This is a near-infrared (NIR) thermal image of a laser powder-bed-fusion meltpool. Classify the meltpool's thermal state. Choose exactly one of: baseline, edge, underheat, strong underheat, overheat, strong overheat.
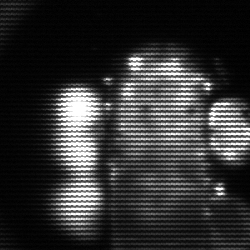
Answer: strong underheat